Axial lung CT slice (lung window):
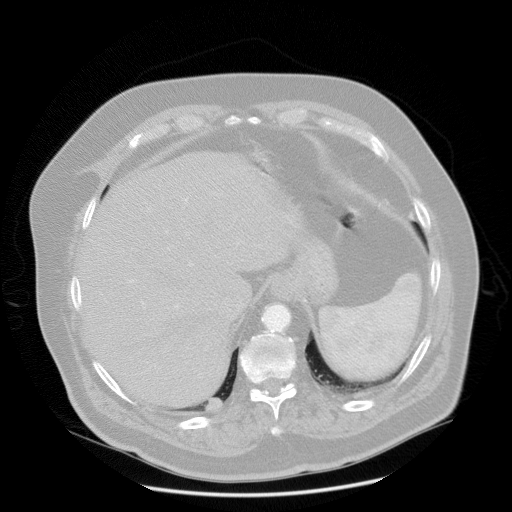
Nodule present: no